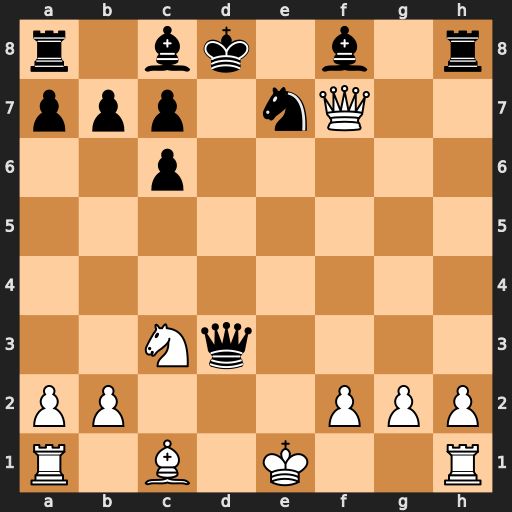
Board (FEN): r1bk1b1r/ppp1nQ2/2p5/8/8/2Nq4/PP3PPP/R1B1K2R
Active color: w
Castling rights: KQ
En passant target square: -
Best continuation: Bg5 Bg4 f3